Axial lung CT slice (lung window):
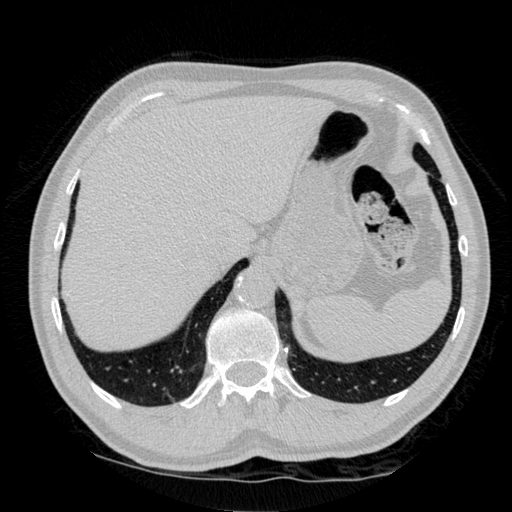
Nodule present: no